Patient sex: M
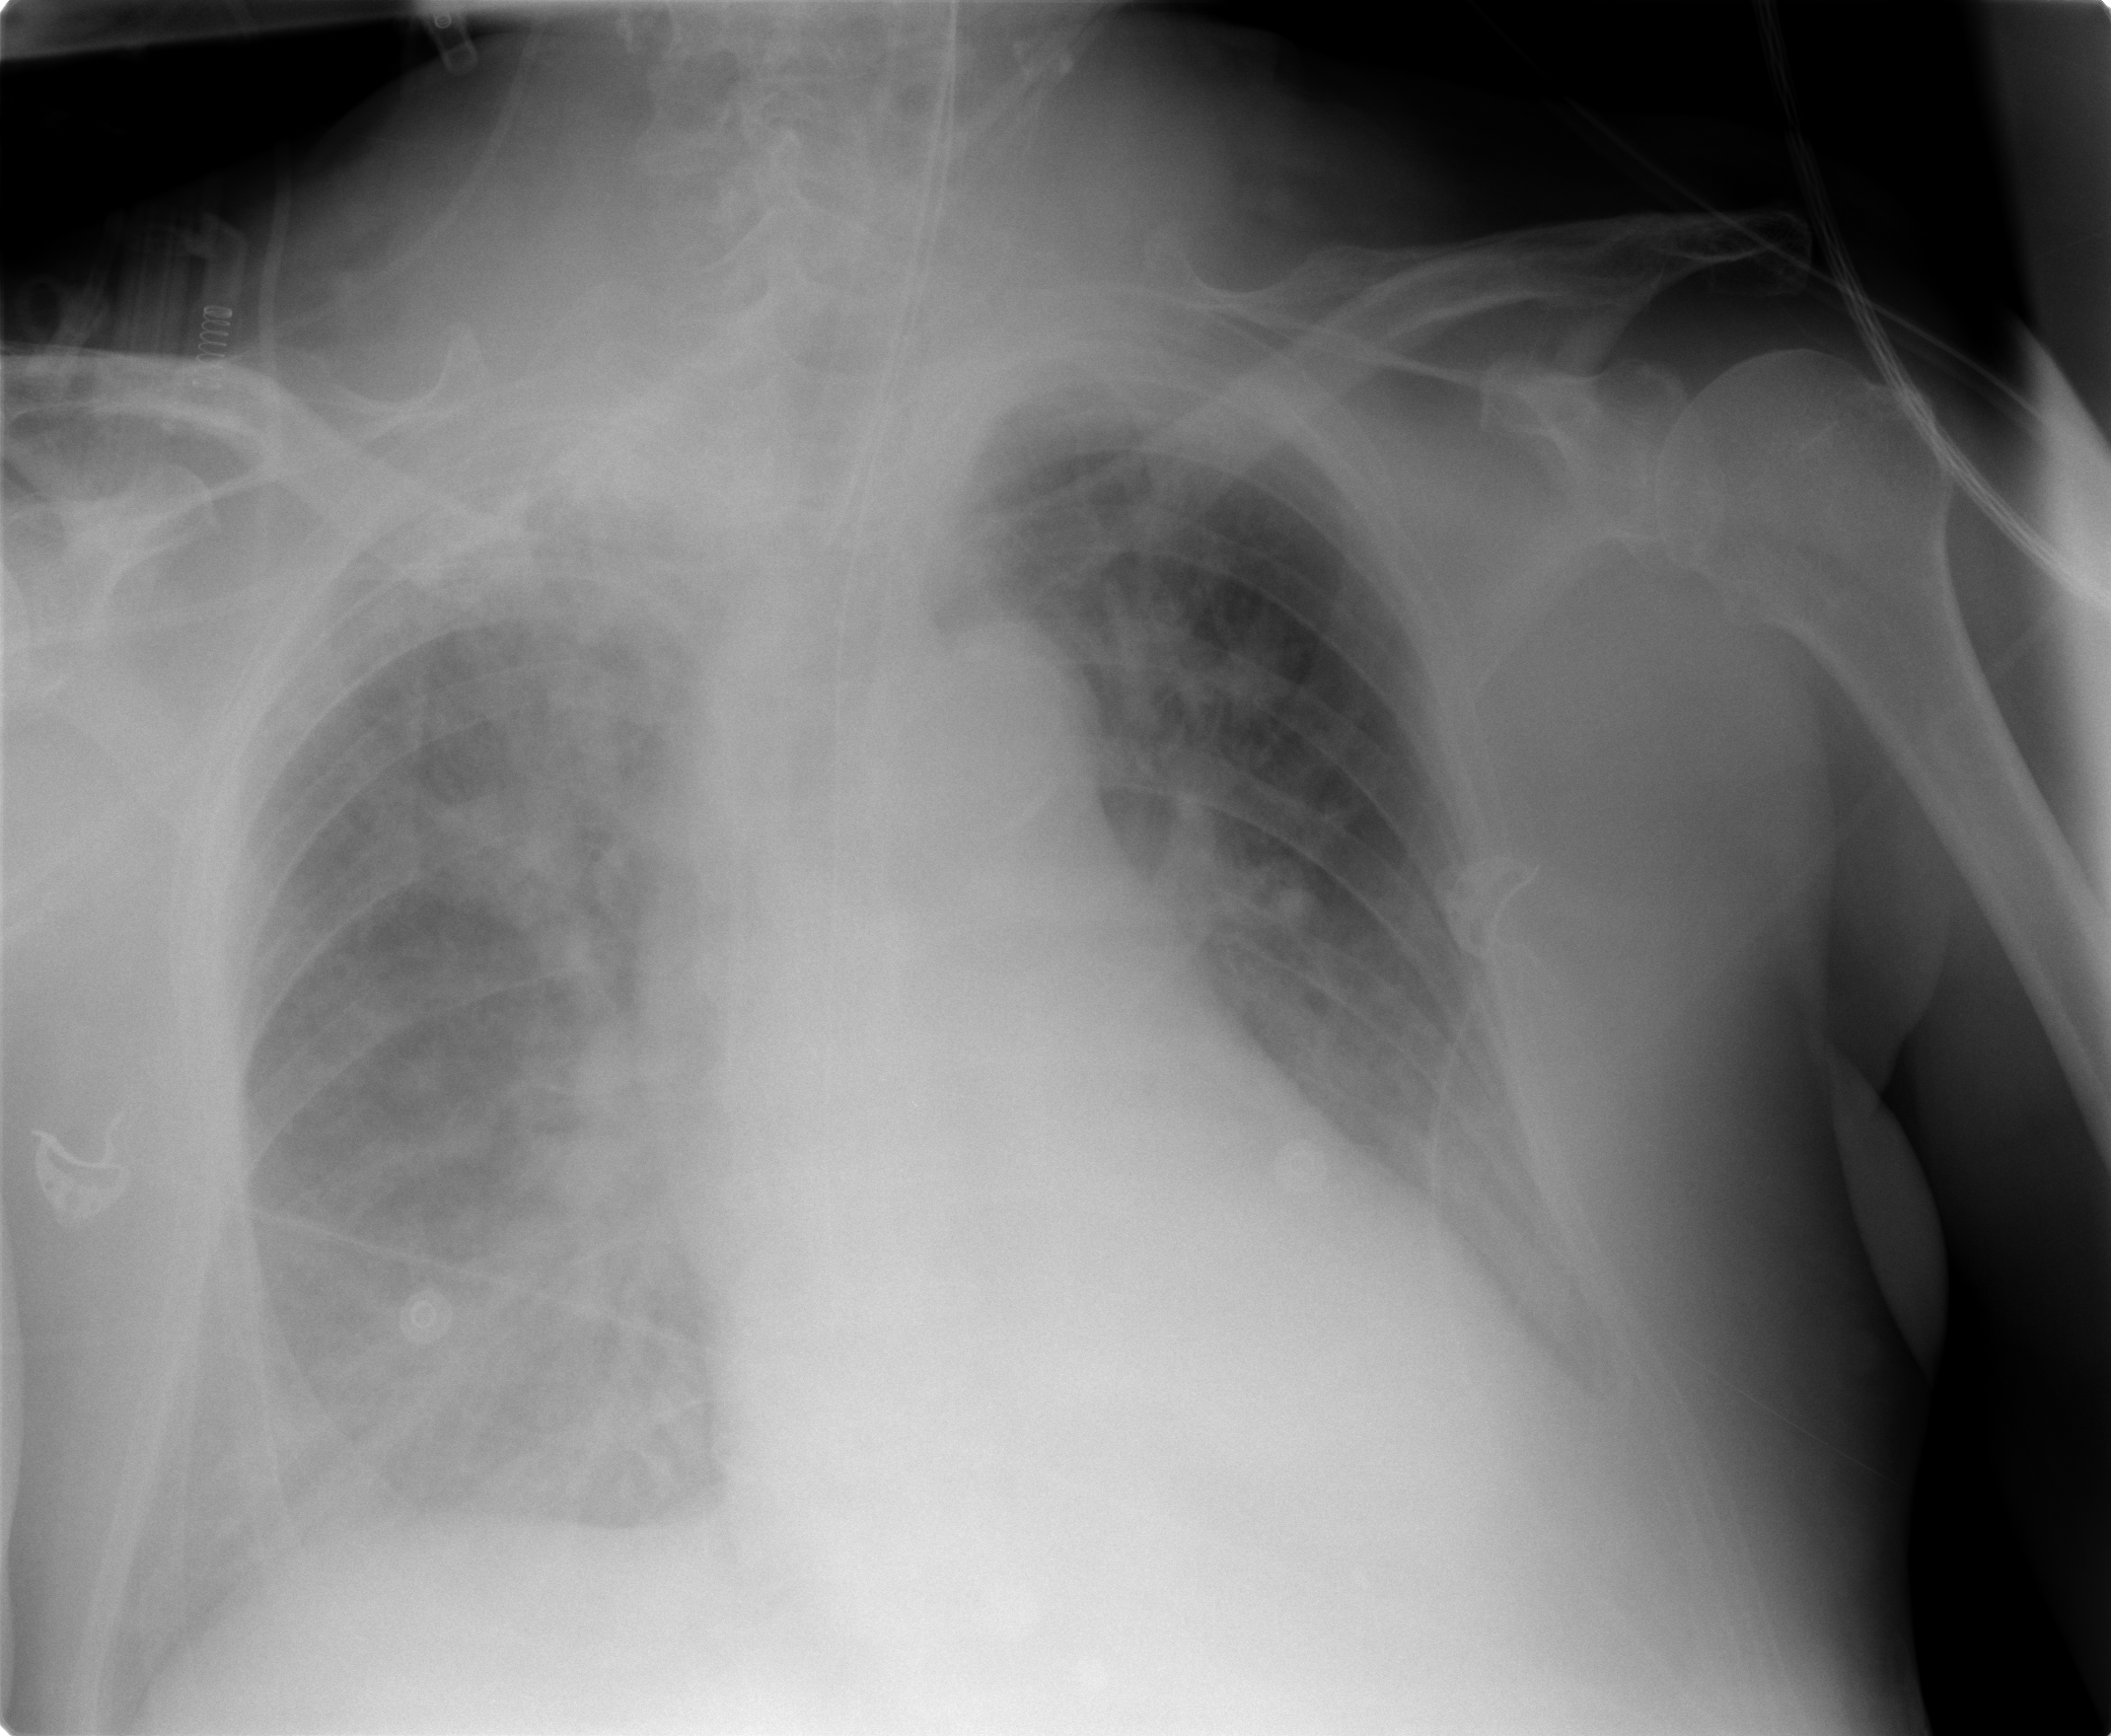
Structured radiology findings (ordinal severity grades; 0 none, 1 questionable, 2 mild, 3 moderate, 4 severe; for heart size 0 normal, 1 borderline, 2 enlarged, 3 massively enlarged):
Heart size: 0
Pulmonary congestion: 3
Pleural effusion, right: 2
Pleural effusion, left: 2
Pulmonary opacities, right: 3
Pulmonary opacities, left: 3
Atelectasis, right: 3
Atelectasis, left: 3